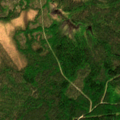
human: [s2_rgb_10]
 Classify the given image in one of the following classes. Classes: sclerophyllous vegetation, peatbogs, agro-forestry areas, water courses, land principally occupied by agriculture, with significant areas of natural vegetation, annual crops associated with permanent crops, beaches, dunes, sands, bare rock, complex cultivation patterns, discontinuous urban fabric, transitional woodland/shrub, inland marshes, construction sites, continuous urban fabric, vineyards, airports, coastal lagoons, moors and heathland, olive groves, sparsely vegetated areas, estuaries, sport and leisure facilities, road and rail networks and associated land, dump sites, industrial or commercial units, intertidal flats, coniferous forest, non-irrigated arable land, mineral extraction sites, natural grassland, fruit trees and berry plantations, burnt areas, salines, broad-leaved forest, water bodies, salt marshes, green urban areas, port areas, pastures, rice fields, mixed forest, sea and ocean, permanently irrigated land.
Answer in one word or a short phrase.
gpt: coniferous forest, mixed forest, peatbogs